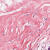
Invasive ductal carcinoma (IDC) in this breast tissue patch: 0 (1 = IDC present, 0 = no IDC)